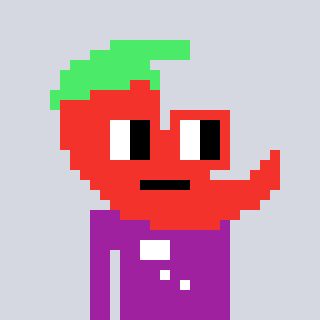
a pixel art character with square red glasses, a chilli-shaped head and a magenta-colored body on a cool background